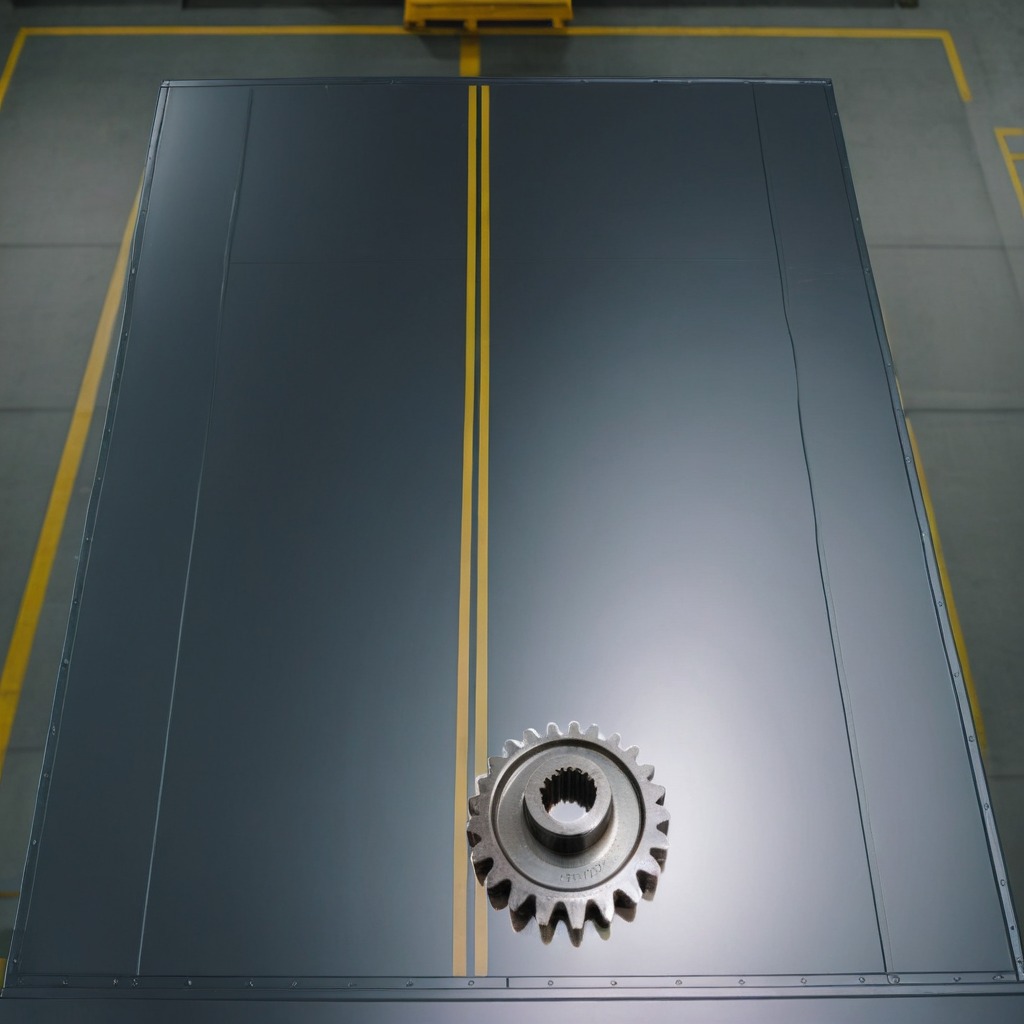
A steel gear with teeth is lying on a toolbox surface in an airplane hangar workshop.